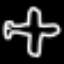
Label: airplane